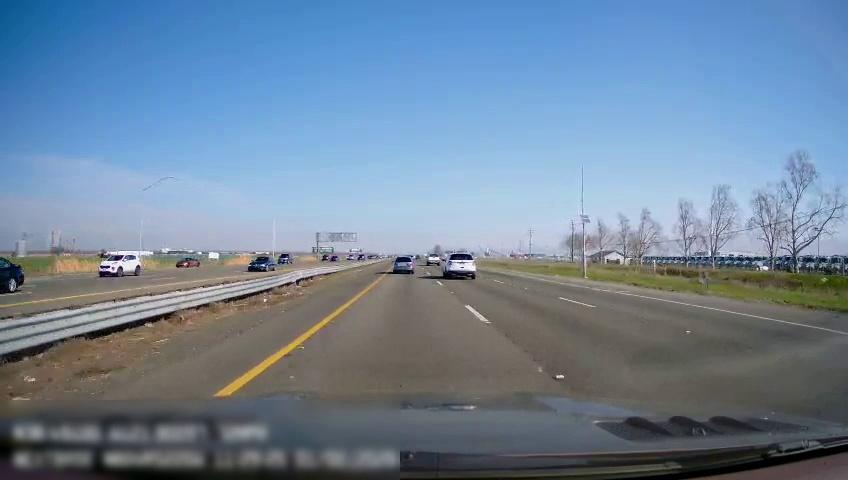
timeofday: Day
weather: Sunny
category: Drivable Space
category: Drivable Space
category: Vehicles | Car
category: Vehicles | SUV
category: Vehicles | Car
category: Vehicles | Car
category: Vehicles | SUV
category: Vehicles | SUV
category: Vehicles | SUV
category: Vehicles | Truck
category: Lanes | Current Lane
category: Lanes | Current Lane
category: Lanes | Alternate Lane
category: Lanes | Alternate Lane
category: Lanes | Opposite Lane
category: Lanes | Opposite Lane